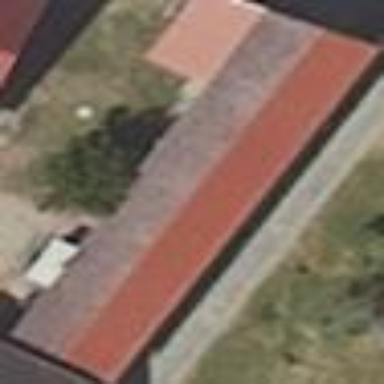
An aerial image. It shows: Shed.